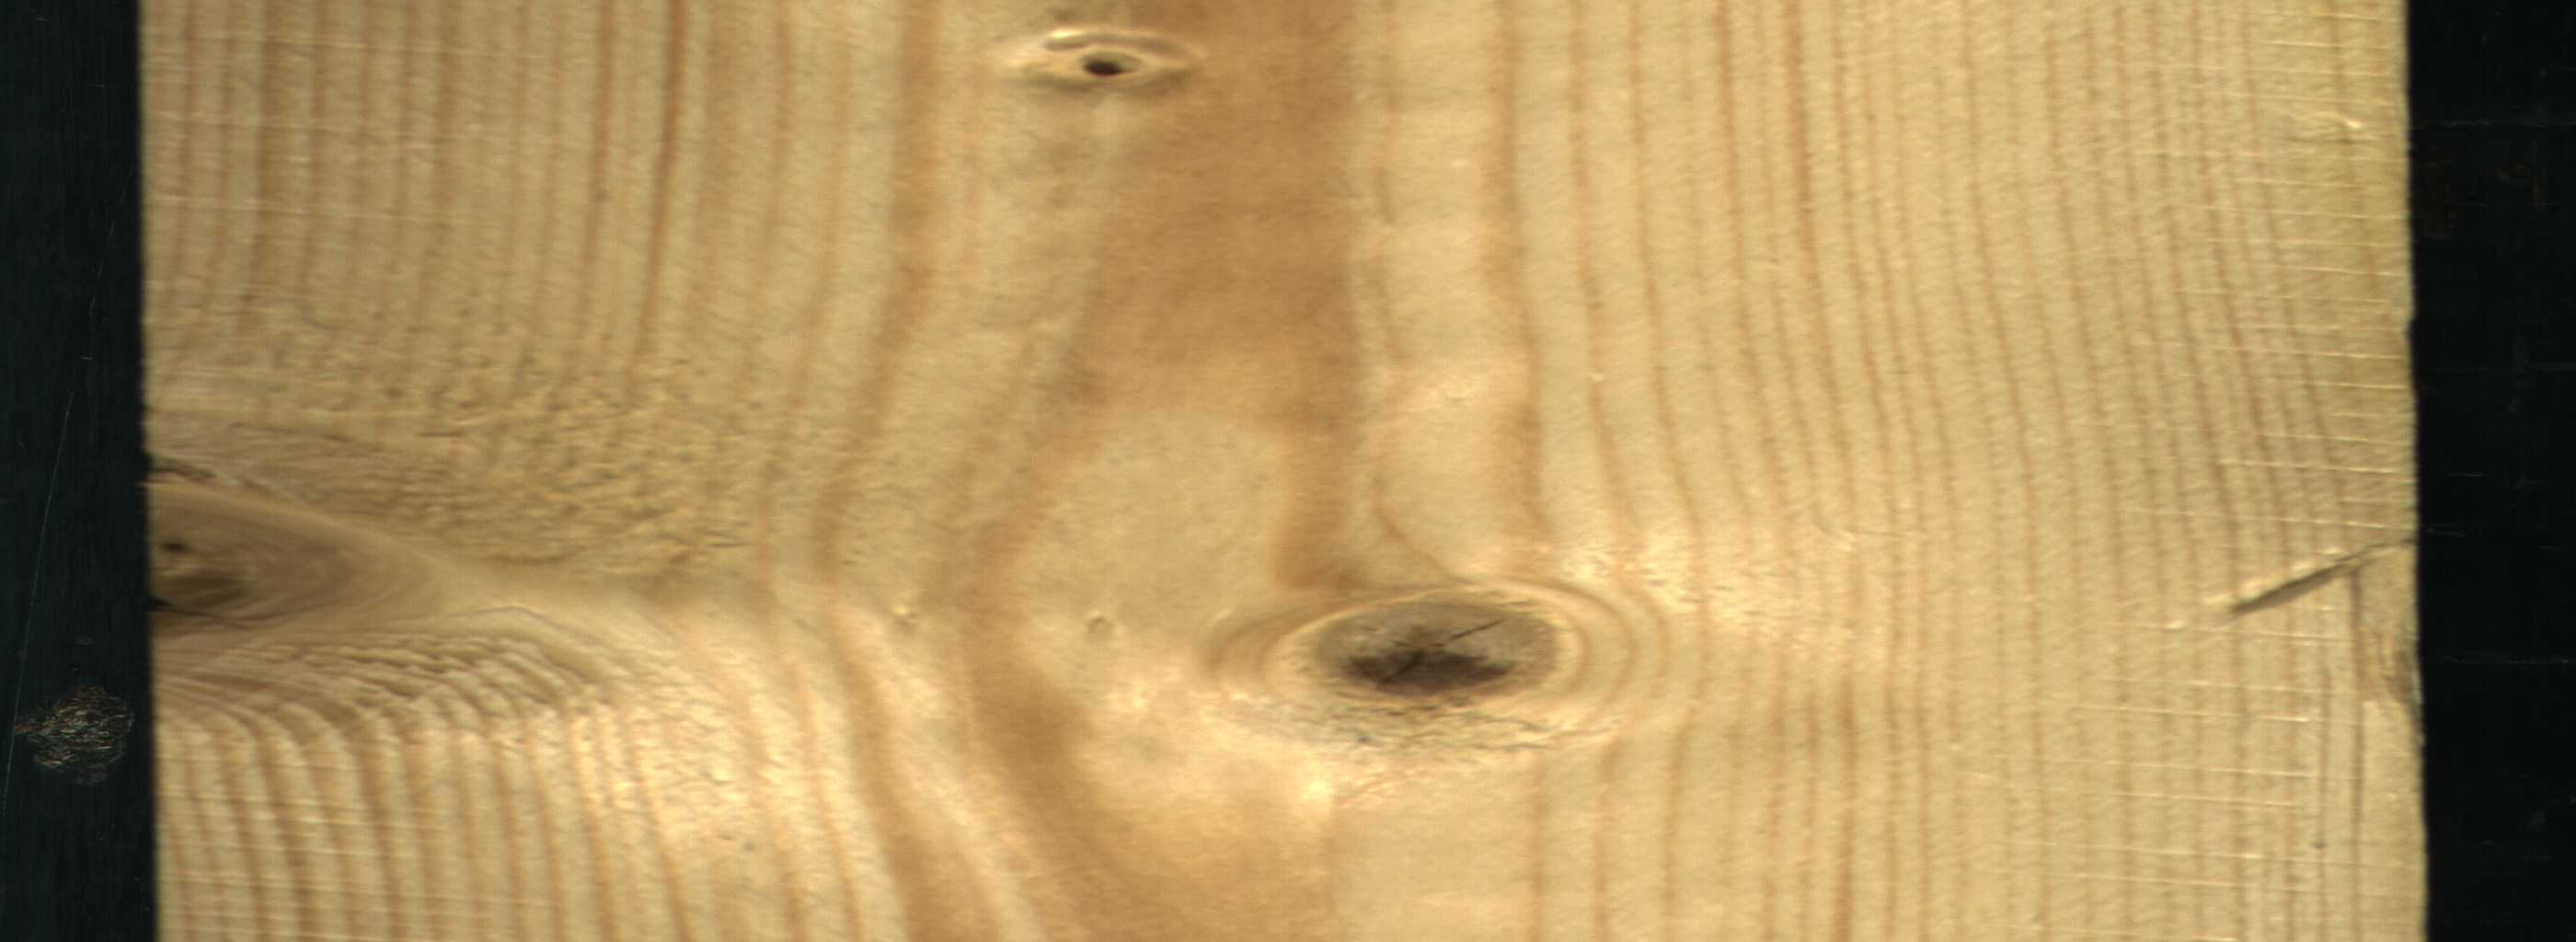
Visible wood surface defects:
Dead_Knot
Live_Knot
Live_Knot